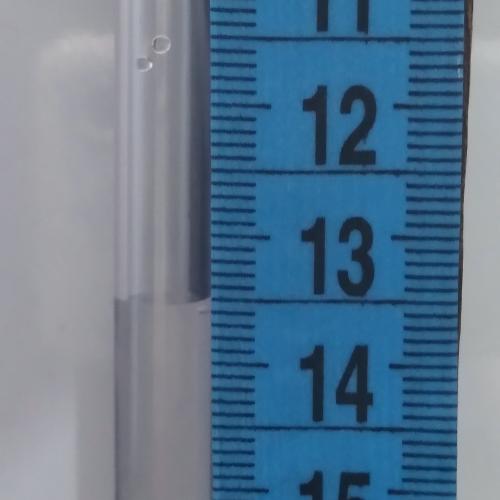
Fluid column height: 13.5 cm